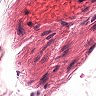
Metastatic tissue present: no